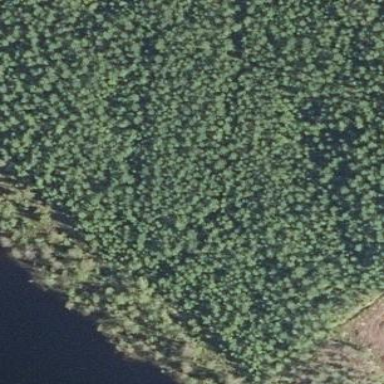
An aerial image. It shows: Swampy wetland area.